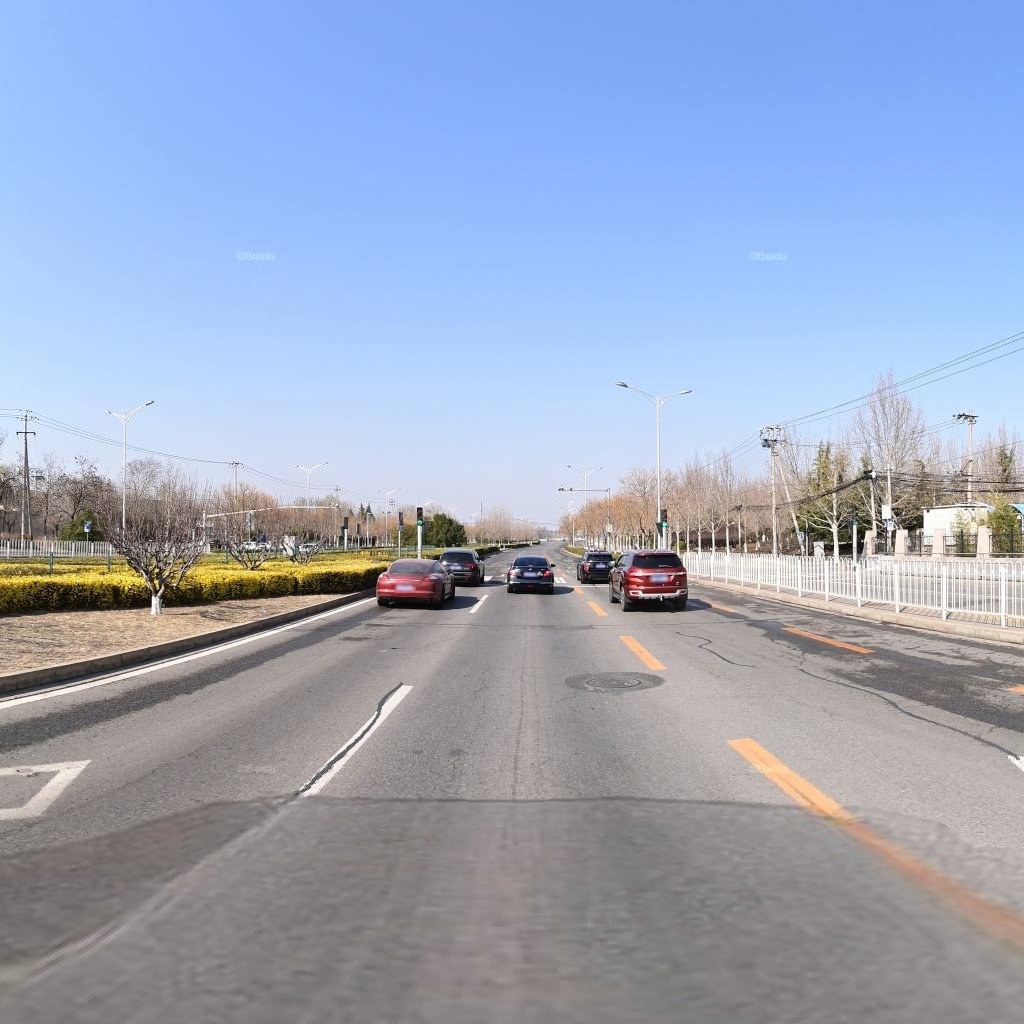
Region: Haidian
Road damage annotations: longitudinal patch, longitudinal patch, longitudinal patch, manhole cover, longitudinal crack